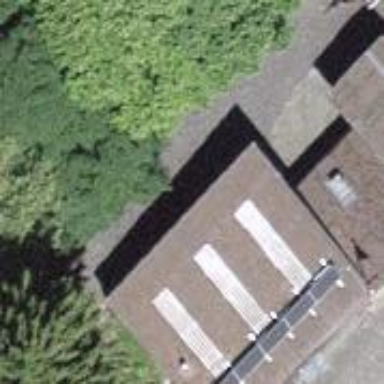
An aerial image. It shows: Shed building.